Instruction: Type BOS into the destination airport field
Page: home
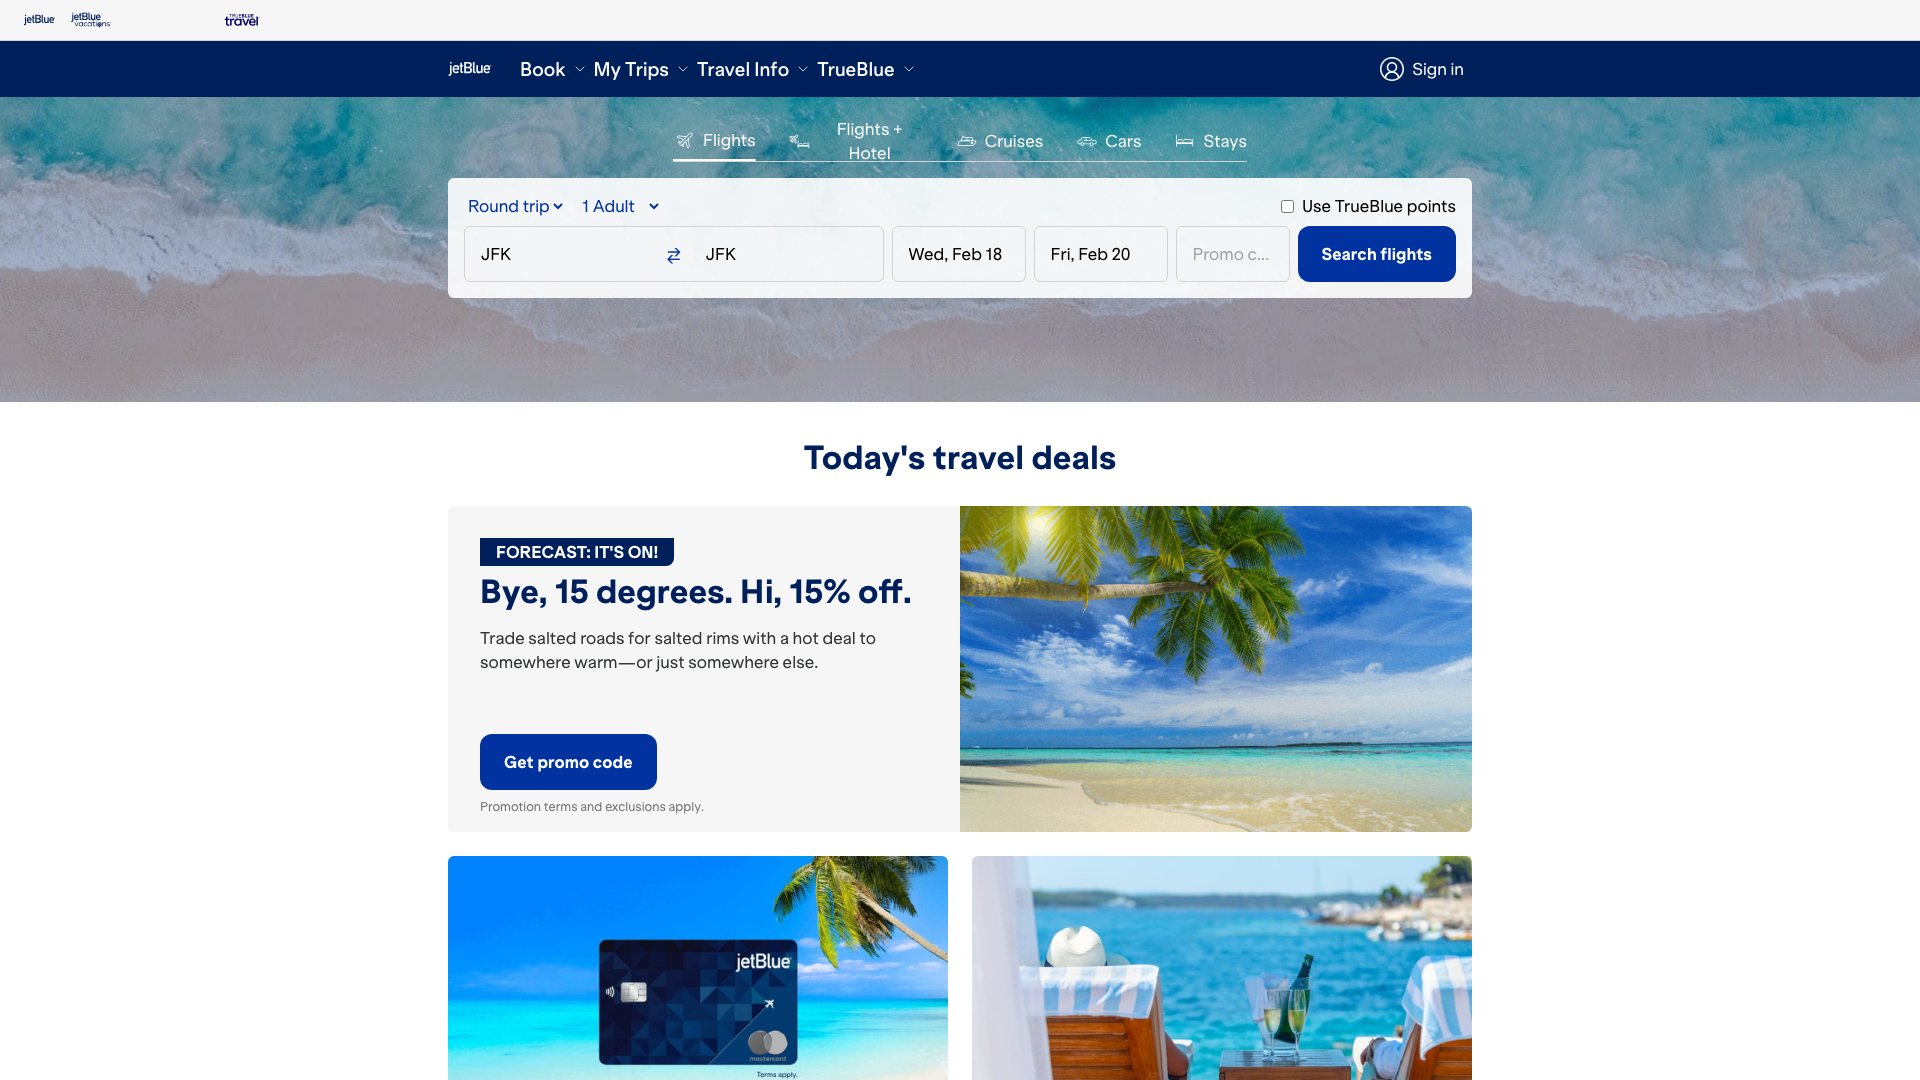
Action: type